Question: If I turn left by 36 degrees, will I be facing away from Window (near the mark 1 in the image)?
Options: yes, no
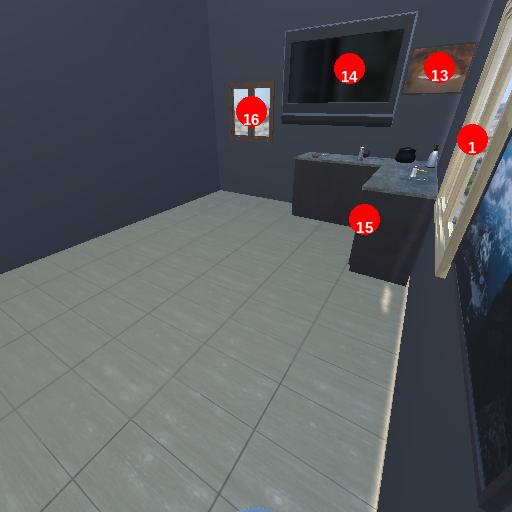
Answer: yes